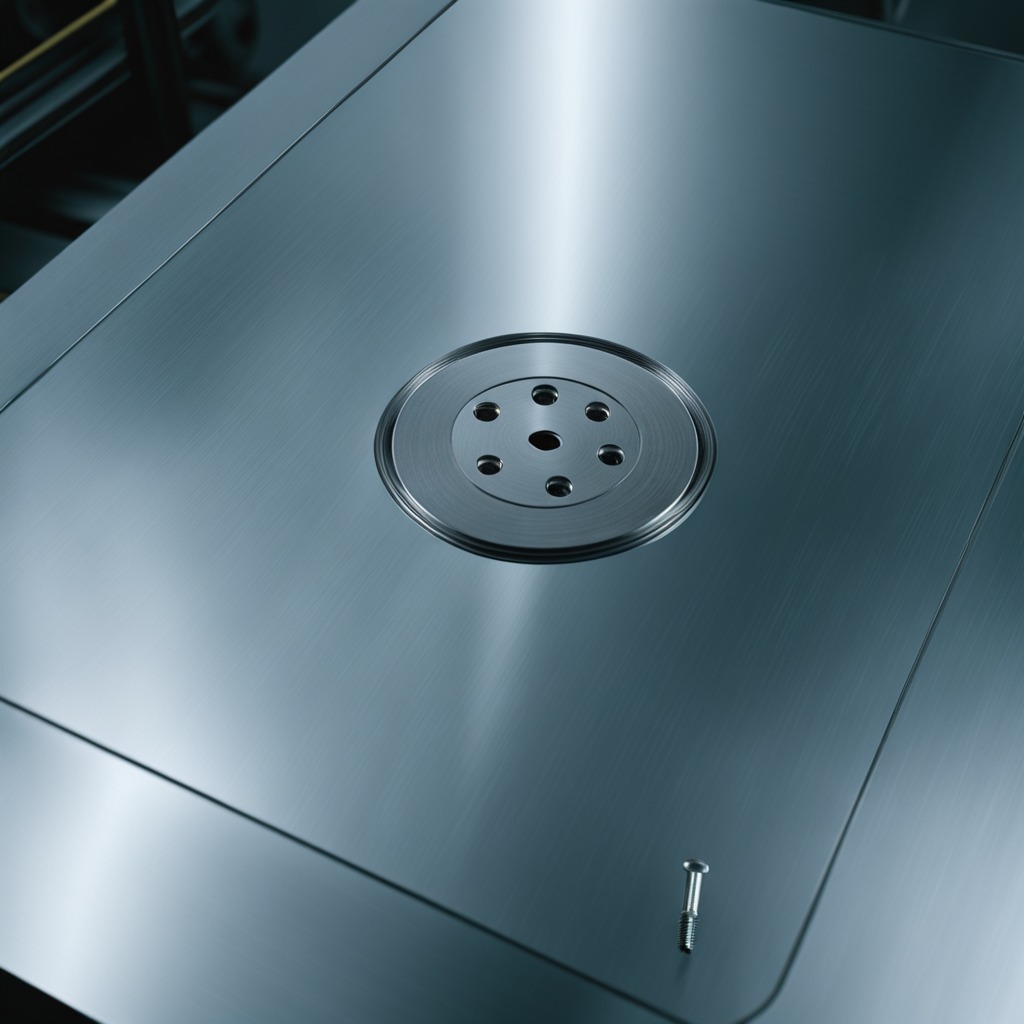
A metal screw is lying on a metal table in a machine shop under fluorescent lights.